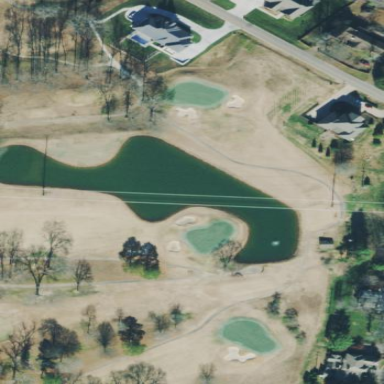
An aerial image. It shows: Water hazard on golf course. The hazard is natural water feature.